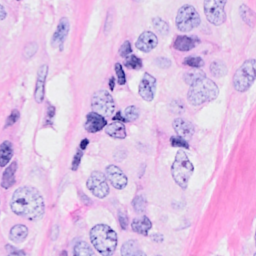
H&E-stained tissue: Breast